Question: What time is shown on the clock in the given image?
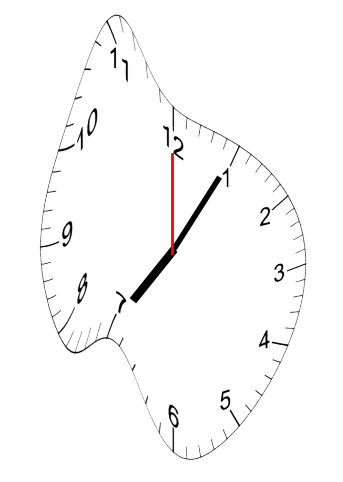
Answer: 07:05:00